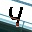
Label: 4